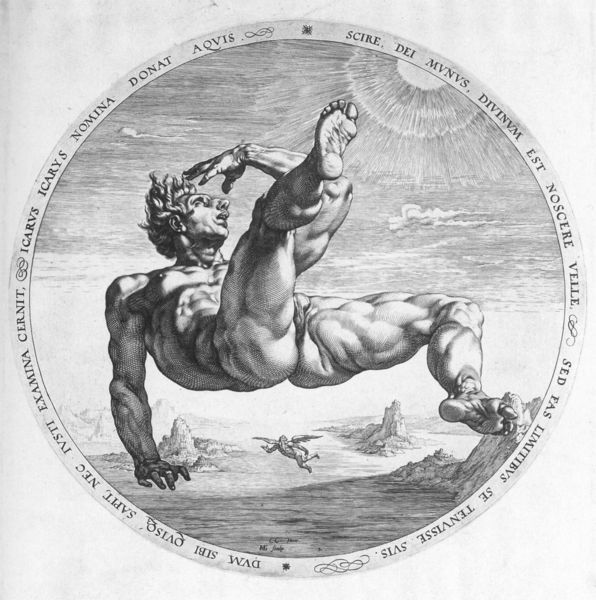
Titel: The four Falling Disgracers: Icarus; Ikarus
Künstler: Hendrik Goltzius
Institution: Amsterdam, Rijksmuseum, Rijksprentenkabinet
Schlagwörter: akt, berg, felsen, feuer, flügel, fuß, hand, himmel, körper, mann, meer, nackt, schatten, wasser, wolken, landschaft, brust, haar, licht, nase, zeichnung, wolke, arm, hände, sonne, haare, fliegen, kreis, rund, engel, füße, gesäß, schrift, berge, gebirge, muskeln, geschlecht, fallen, oben, muskulös, penis, medaillon, brennen, strahlen, flug, schweben, druck, schwarz-weiß, stich, text, worte, sohle, teufel, fall, sturz, kupferstich, schwebend, stürzen, latein, lunette, ikarus, bestürzung, engelsflügel, fallend, dädalus, engeln, schauend, 'beine, belenden, eschrift, fallender mann